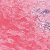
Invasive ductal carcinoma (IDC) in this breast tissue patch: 0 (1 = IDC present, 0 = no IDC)